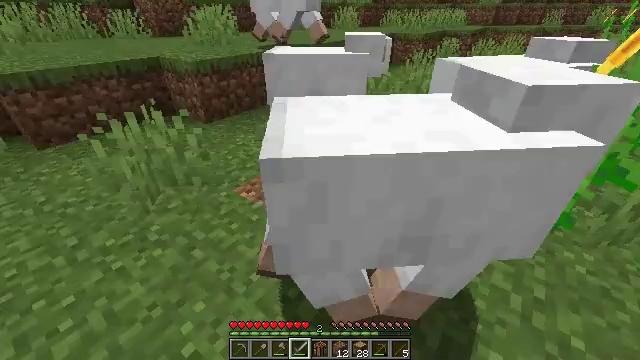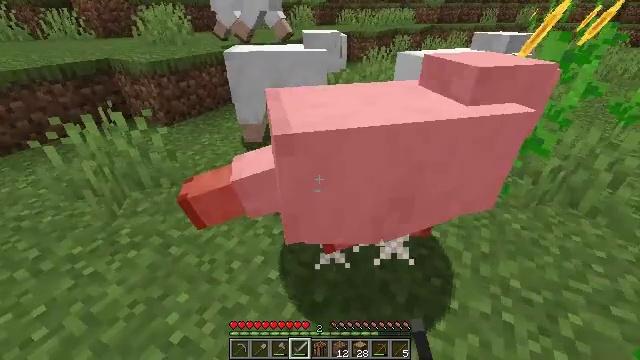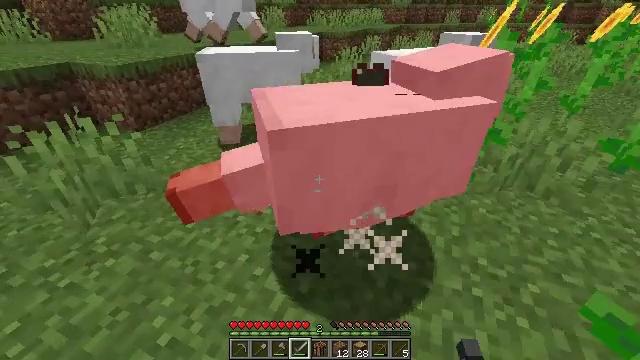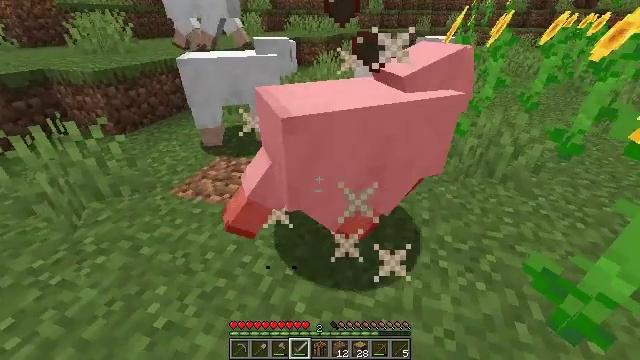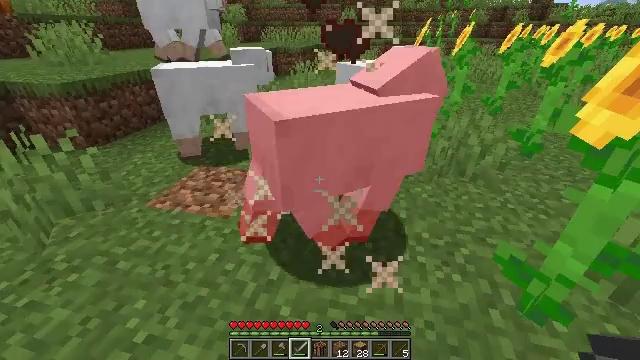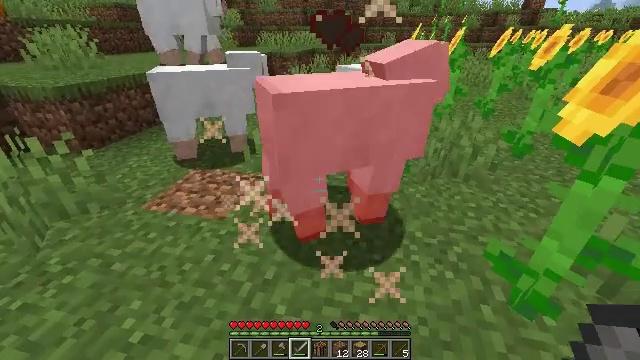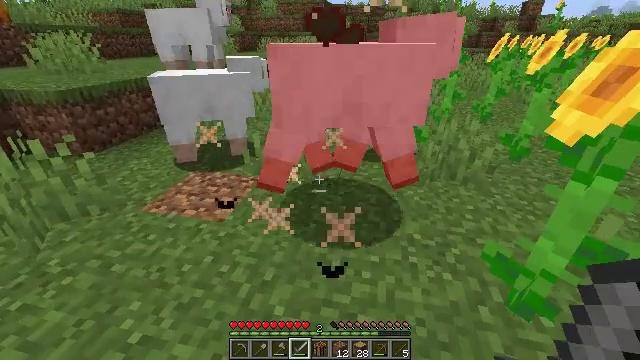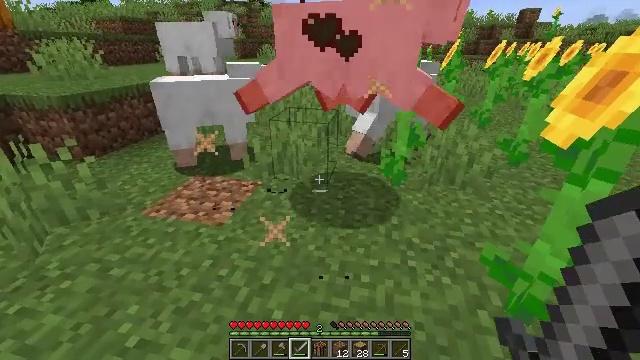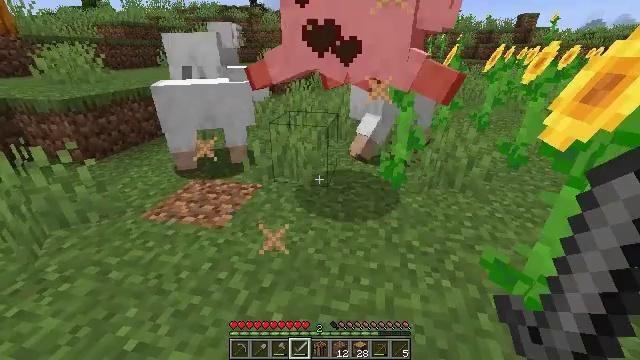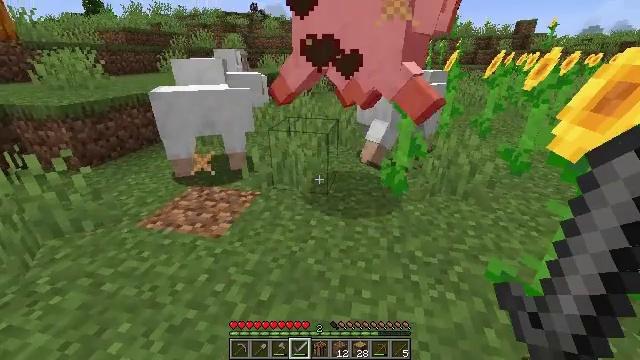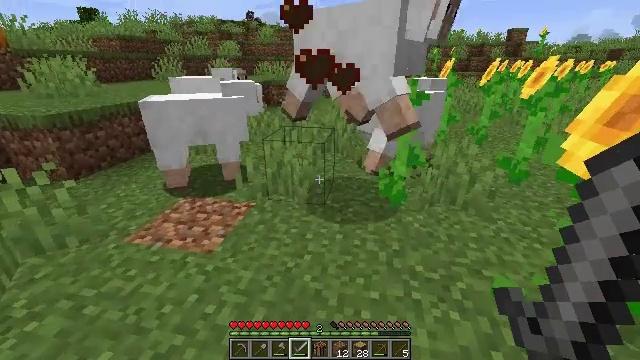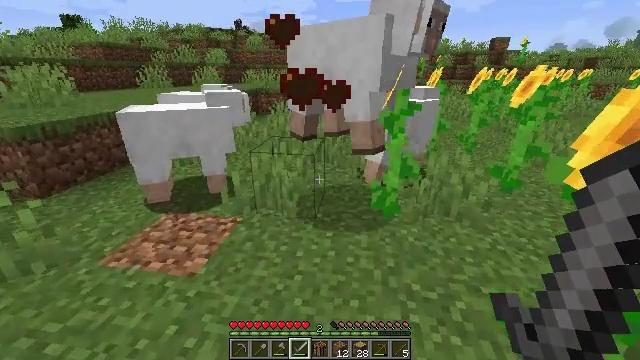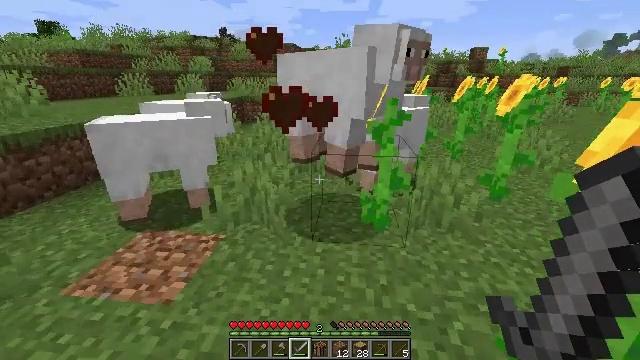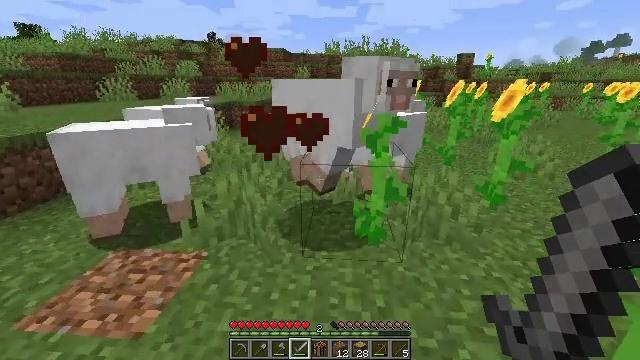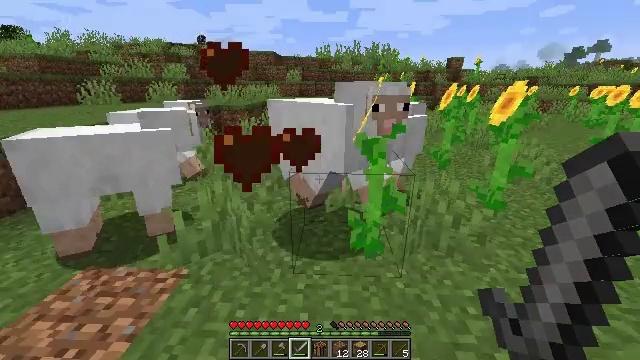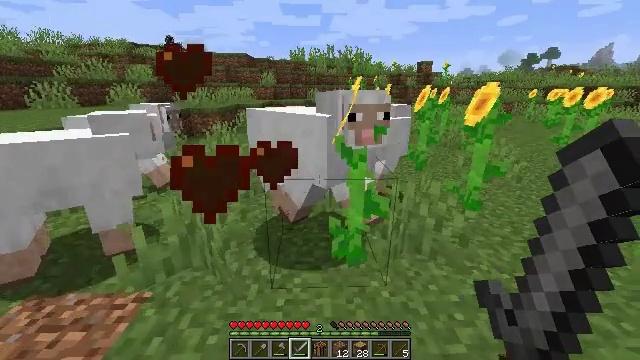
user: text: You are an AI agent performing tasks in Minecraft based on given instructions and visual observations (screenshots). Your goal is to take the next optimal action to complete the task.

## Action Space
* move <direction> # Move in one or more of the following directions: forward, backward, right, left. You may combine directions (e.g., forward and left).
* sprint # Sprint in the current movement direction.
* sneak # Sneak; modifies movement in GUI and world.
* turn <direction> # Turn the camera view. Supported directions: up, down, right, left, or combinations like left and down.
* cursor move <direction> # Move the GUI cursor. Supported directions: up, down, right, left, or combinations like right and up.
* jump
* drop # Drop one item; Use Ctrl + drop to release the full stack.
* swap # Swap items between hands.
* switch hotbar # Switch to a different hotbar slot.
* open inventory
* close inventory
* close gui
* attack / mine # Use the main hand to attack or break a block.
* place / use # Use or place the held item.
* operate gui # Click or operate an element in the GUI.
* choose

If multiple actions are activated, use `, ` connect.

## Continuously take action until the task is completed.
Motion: motion action
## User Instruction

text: Break the sunflower to collect it.
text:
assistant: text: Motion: move back, turn right
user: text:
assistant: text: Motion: move back, turn right
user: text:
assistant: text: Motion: turn right
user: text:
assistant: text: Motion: turn right and up
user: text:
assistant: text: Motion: no_op
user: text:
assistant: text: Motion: no_op
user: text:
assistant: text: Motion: turn up
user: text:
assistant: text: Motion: no_op
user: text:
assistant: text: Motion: move forward, turn up
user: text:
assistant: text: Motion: move forward, turn up
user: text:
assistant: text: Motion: move forward, turn right and up
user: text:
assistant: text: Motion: move forward, turn right and up
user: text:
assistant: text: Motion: move forward, turn right
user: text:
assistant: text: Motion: move forward, turn right
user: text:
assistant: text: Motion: move forward, turn right
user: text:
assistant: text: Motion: turn right, attack / mine
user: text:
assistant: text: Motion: attack / mine
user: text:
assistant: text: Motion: move back, attack / mine
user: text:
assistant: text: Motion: move back, attack / mine
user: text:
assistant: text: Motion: move back
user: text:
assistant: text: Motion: move back
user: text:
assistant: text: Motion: move back
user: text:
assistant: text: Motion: no_op
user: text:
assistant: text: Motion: no_op
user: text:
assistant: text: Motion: turn right
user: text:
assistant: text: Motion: turn right
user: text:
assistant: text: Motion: move forward, turn right
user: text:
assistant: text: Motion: move forward, turn right
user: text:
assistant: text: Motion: move forward, turn right and up
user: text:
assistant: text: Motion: turn right, attack / mine